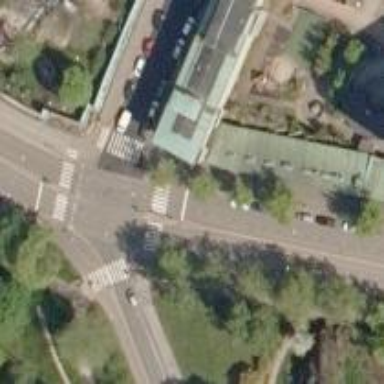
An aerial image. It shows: Secondary road with asphalt surface.